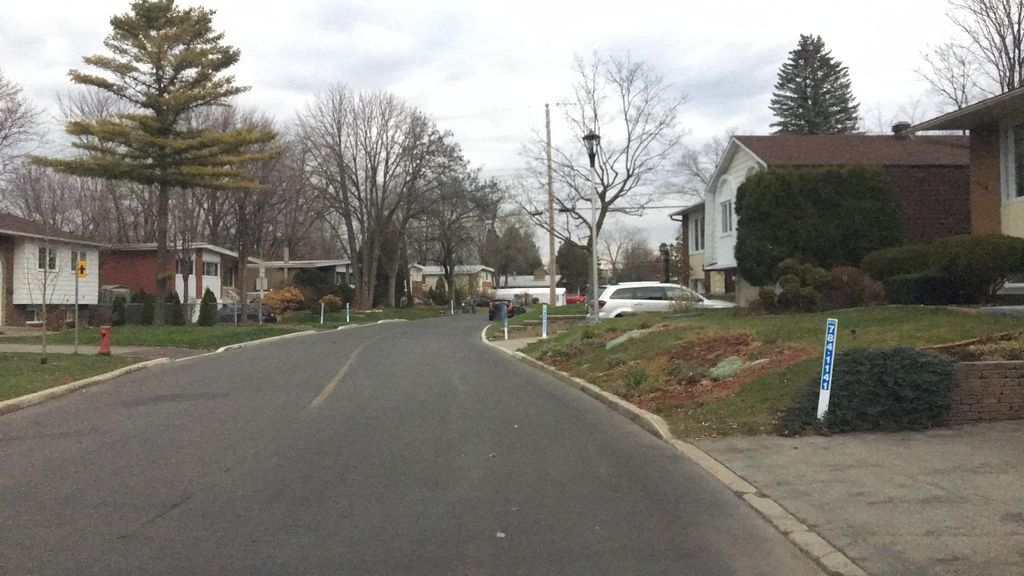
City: montreal